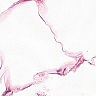
Metastatic tissue present: no